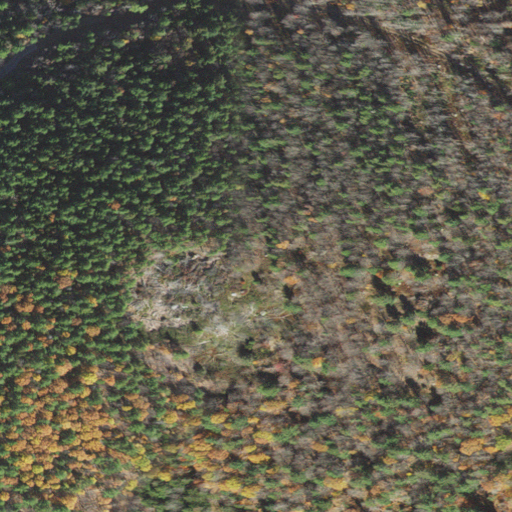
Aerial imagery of mountain in New Hampshire named Silver Hill containing mixed forest, evergreen forest, deciduous forest, and grassland